Question: I need to align table with highcharts, but chart has irregular padding on the edges, it's based on percentage, I guess.

I would like '30' to stick to the left edge of chart (close to '3') or set it distance manually in pixels. How can I do that in highcharts?
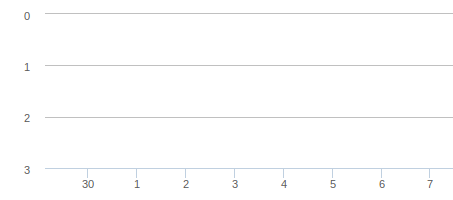
Answer: Based on @SebastianBochan suggestions, this is complete solution
'''
xAxis:
startOnTick: true
endOnTick: true
minPadding: 0
maxPadding: 0
'''